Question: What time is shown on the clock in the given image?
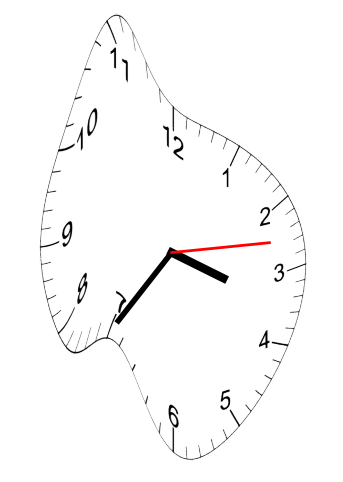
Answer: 03:35:13